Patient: sex M, age 40
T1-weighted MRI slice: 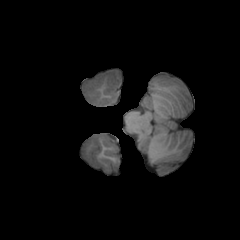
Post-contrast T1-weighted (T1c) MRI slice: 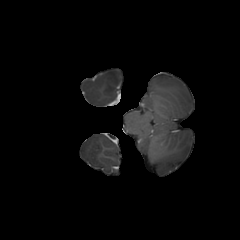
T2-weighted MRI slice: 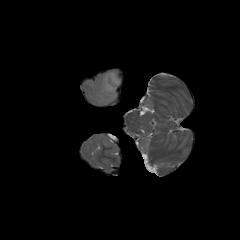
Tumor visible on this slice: yes
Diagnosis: Astrocytoma, IDH-mutant
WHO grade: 3